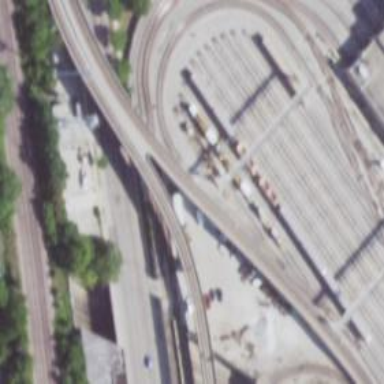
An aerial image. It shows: Railway crossing.